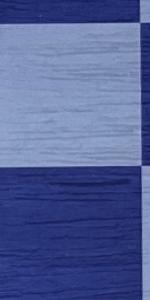
Label: Empty